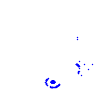
Particle: electron